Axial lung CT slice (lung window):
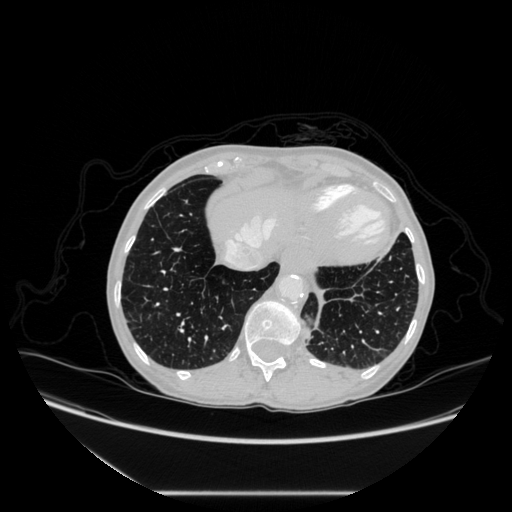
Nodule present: no